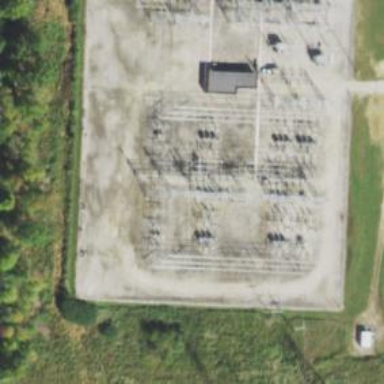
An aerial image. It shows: Switch for power supply.